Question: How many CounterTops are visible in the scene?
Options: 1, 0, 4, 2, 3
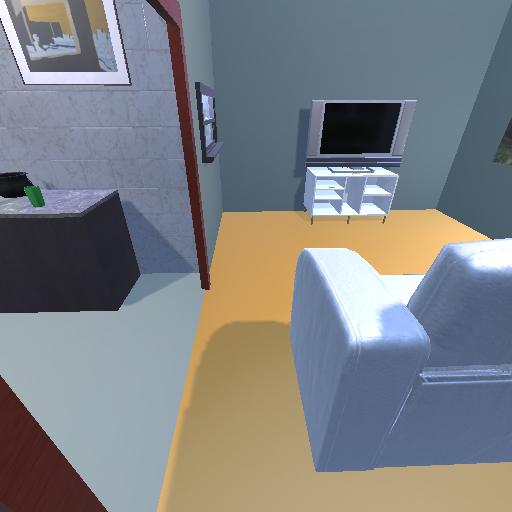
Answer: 1